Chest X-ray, AP view. Patient: 60 years old, sex M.
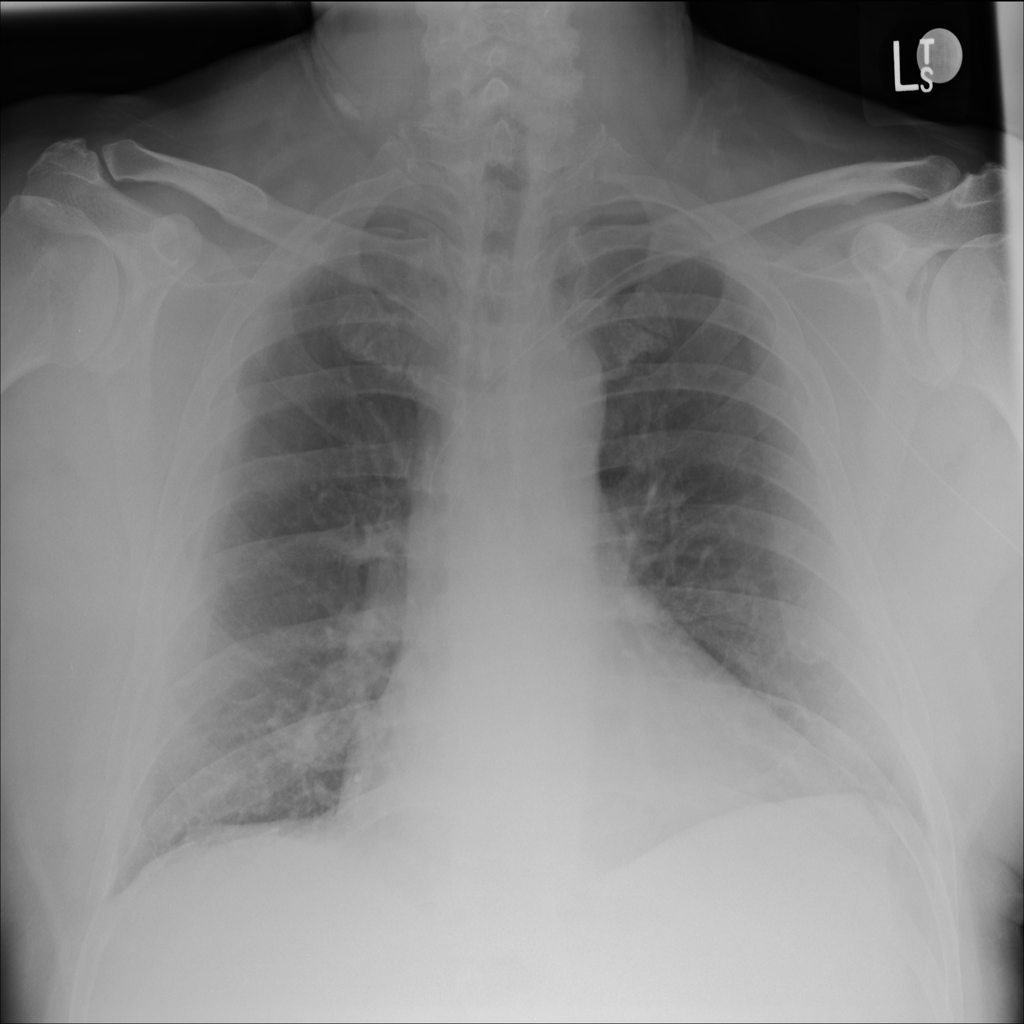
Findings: No Finding